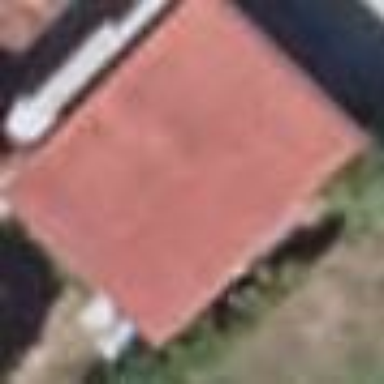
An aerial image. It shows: Carport structure.